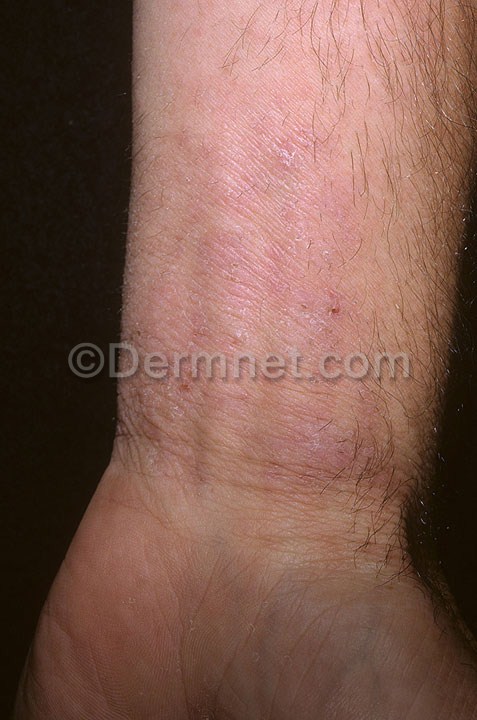
Disease: Eczema Photos